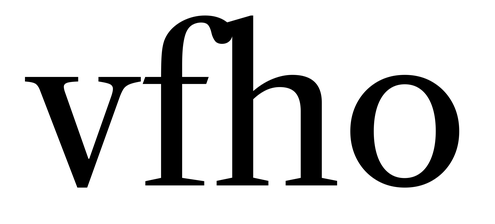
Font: LibreCaslonText_Regular